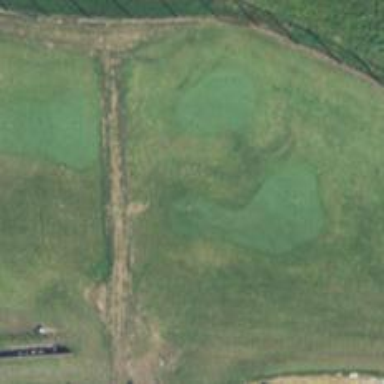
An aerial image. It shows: Grassy area used as driving range for golf.